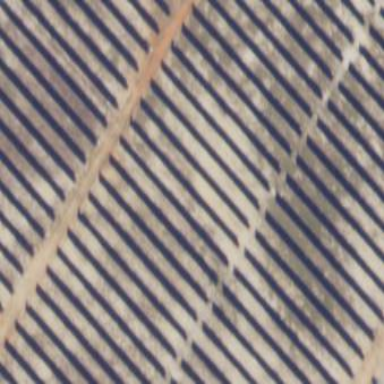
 consisting of solar photovoltaic panels."